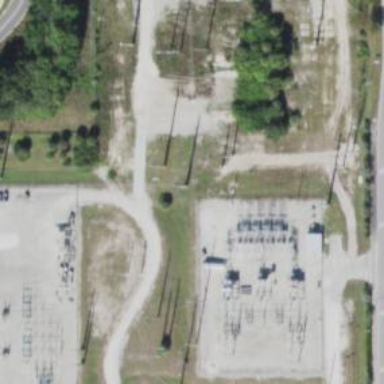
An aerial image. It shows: Power tower.